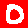
Digit: 0